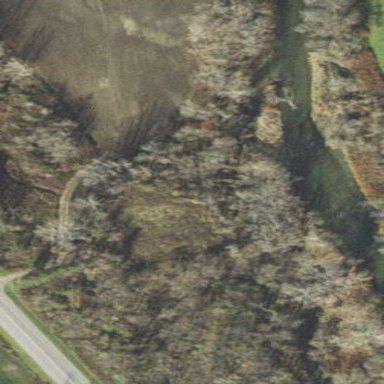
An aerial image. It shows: This is the Mettawee River Fishing Access facility.